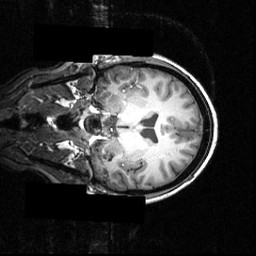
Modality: T1w
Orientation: coronal
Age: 25
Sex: female
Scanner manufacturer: siemens
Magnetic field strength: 3.951 T
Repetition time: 1.5 s
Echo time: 0.00335 s